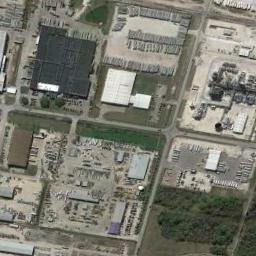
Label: industrial_area